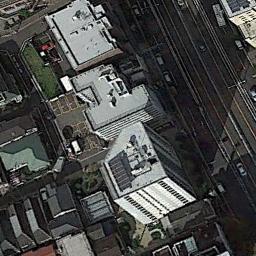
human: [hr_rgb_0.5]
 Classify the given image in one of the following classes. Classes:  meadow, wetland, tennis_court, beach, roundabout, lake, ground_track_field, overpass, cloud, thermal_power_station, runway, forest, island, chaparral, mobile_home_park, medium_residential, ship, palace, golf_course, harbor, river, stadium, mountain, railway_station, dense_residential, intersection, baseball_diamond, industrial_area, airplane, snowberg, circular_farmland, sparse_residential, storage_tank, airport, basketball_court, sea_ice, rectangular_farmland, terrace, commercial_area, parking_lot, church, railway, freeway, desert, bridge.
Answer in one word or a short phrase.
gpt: commercial_area